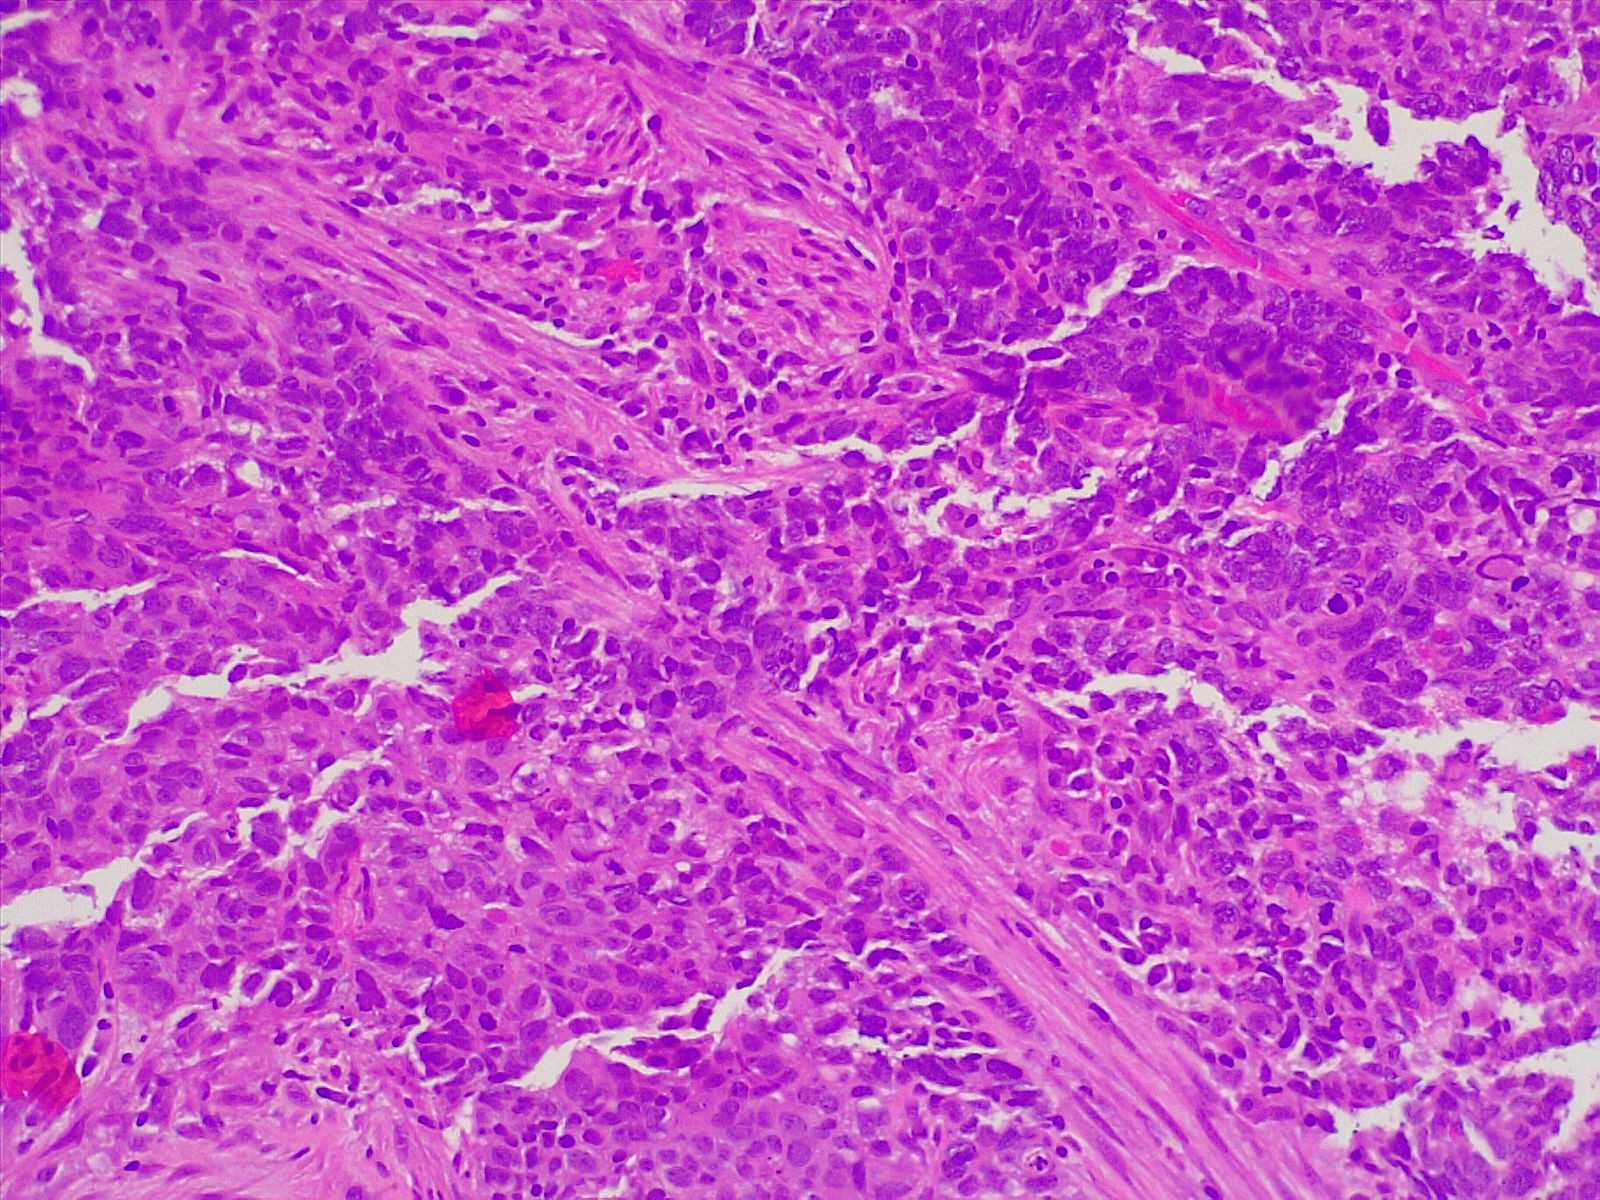
Label: lung squamous cell carcinoma, moderately differentiated